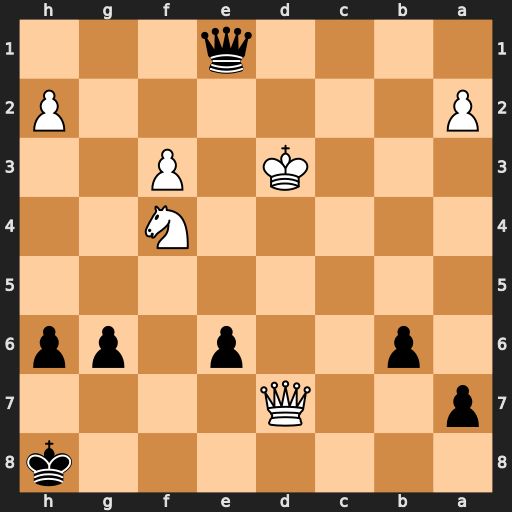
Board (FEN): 7k/p2Q4/1p2p1pp/8/5N2/3K1P2/P6P/4q3
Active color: b
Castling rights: -
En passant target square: -
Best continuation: Qd1+ Ke3 Qxd7